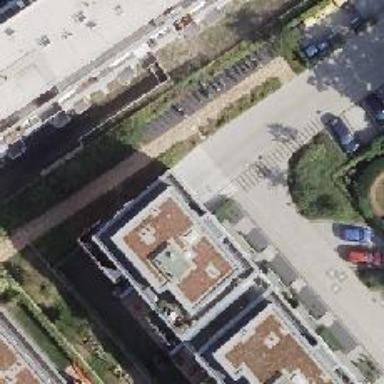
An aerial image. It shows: Parking entrance.